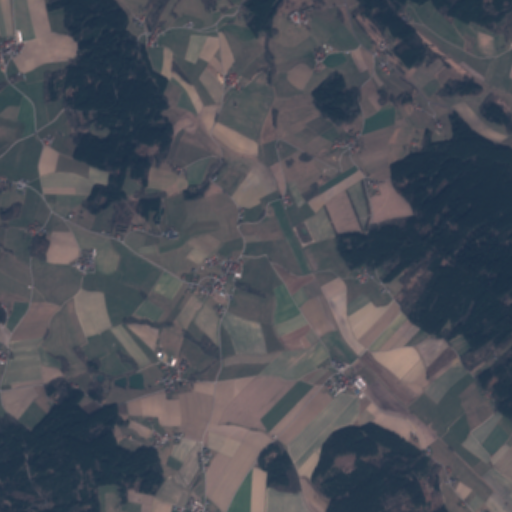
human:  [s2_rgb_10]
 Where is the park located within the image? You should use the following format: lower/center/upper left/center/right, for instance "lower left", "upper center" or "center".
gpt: The park is located in the lower center of the image.
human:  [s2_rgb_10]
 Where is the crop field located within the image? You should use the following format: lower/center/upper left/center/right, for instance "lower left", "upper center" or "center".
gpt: There is no crop field in the image.